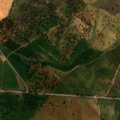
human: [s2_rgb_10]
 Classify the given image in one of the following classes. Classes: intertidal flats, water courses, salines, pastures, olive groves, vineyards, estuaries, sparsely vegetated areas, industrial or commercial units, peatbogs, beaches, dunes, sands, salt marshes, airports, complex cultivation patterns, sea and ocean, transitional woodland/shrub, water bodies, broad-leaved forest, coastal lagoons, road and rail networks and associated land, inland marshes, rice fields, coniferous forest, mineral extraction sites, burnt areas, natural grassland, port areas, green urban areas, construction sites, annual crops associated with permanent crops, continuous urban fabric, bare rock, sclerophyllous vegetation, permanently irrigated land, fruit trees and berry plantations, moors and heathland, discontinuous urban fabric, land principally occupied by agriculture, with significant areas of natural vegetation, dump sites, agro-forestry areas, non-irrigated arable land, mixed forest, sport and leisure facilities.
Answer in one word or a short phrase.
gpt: non-irrigated arable land, permanently irrigated land, agro-forestry areas